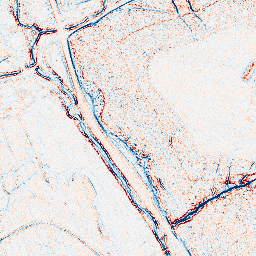
Category: edge_preserving
Decomposition family: bilateral
Decomposition parameters: d: 5
sigma_color: 75
sigma_space: 75
Upsampling method: cubic_catmull_rom
Upsampling parameters: scale: 8
Upsampling scale: 8